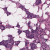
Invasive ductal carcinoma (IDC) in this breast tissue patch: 1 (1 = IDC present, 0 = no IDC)